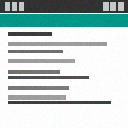
Screen state: on